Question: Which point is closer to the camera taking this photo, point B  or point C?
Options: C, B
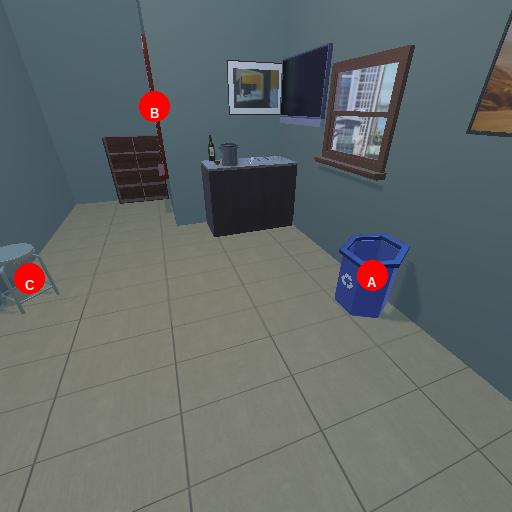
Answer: C